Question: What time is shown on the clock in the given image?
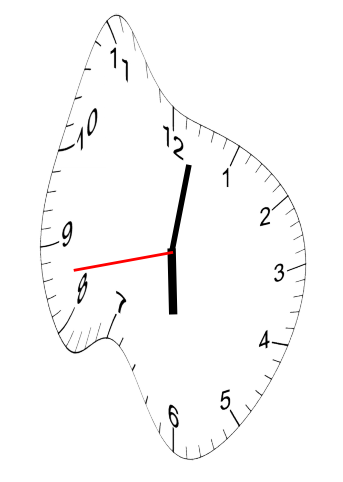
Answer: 06:01:43